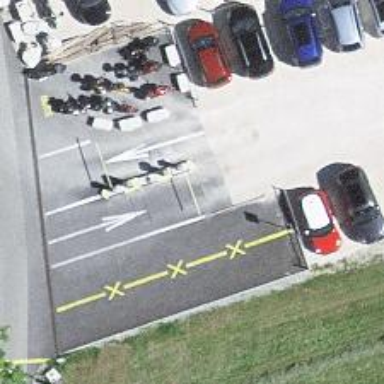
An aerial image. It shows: Lift gate barrier.